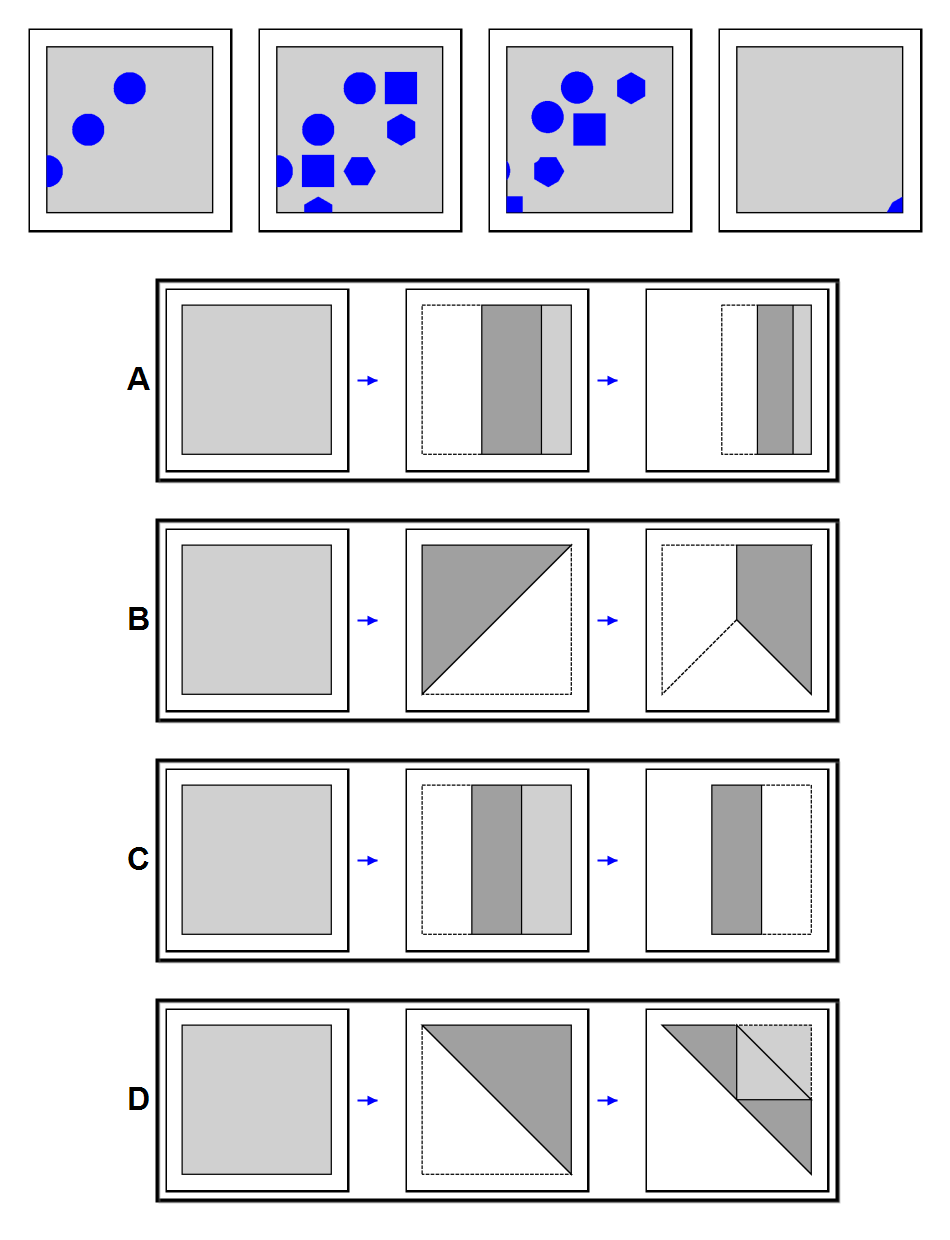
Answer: D